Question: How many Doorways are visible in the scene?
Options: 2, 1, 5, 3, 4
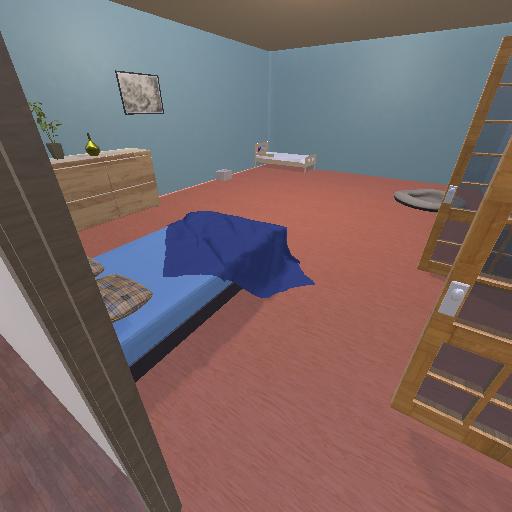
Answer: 2